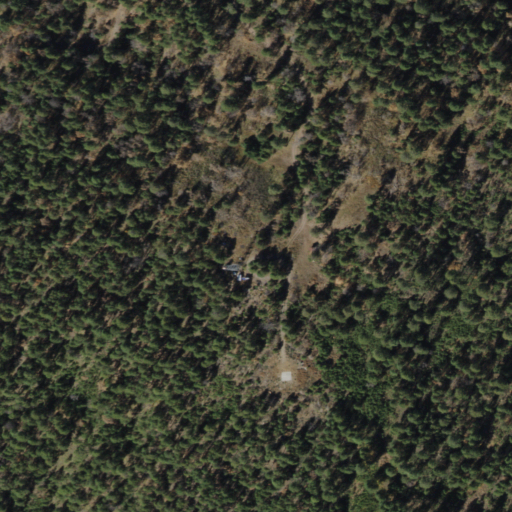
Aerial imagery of mountain in Arizona named Maverick Mountain containing evergreen forest and open development